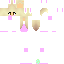
A female human skin with pale skin, wearing blonde long hair dressed in a blue hoodie and black pants, featuring a closed mouth.